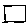
Label: square